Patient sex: M
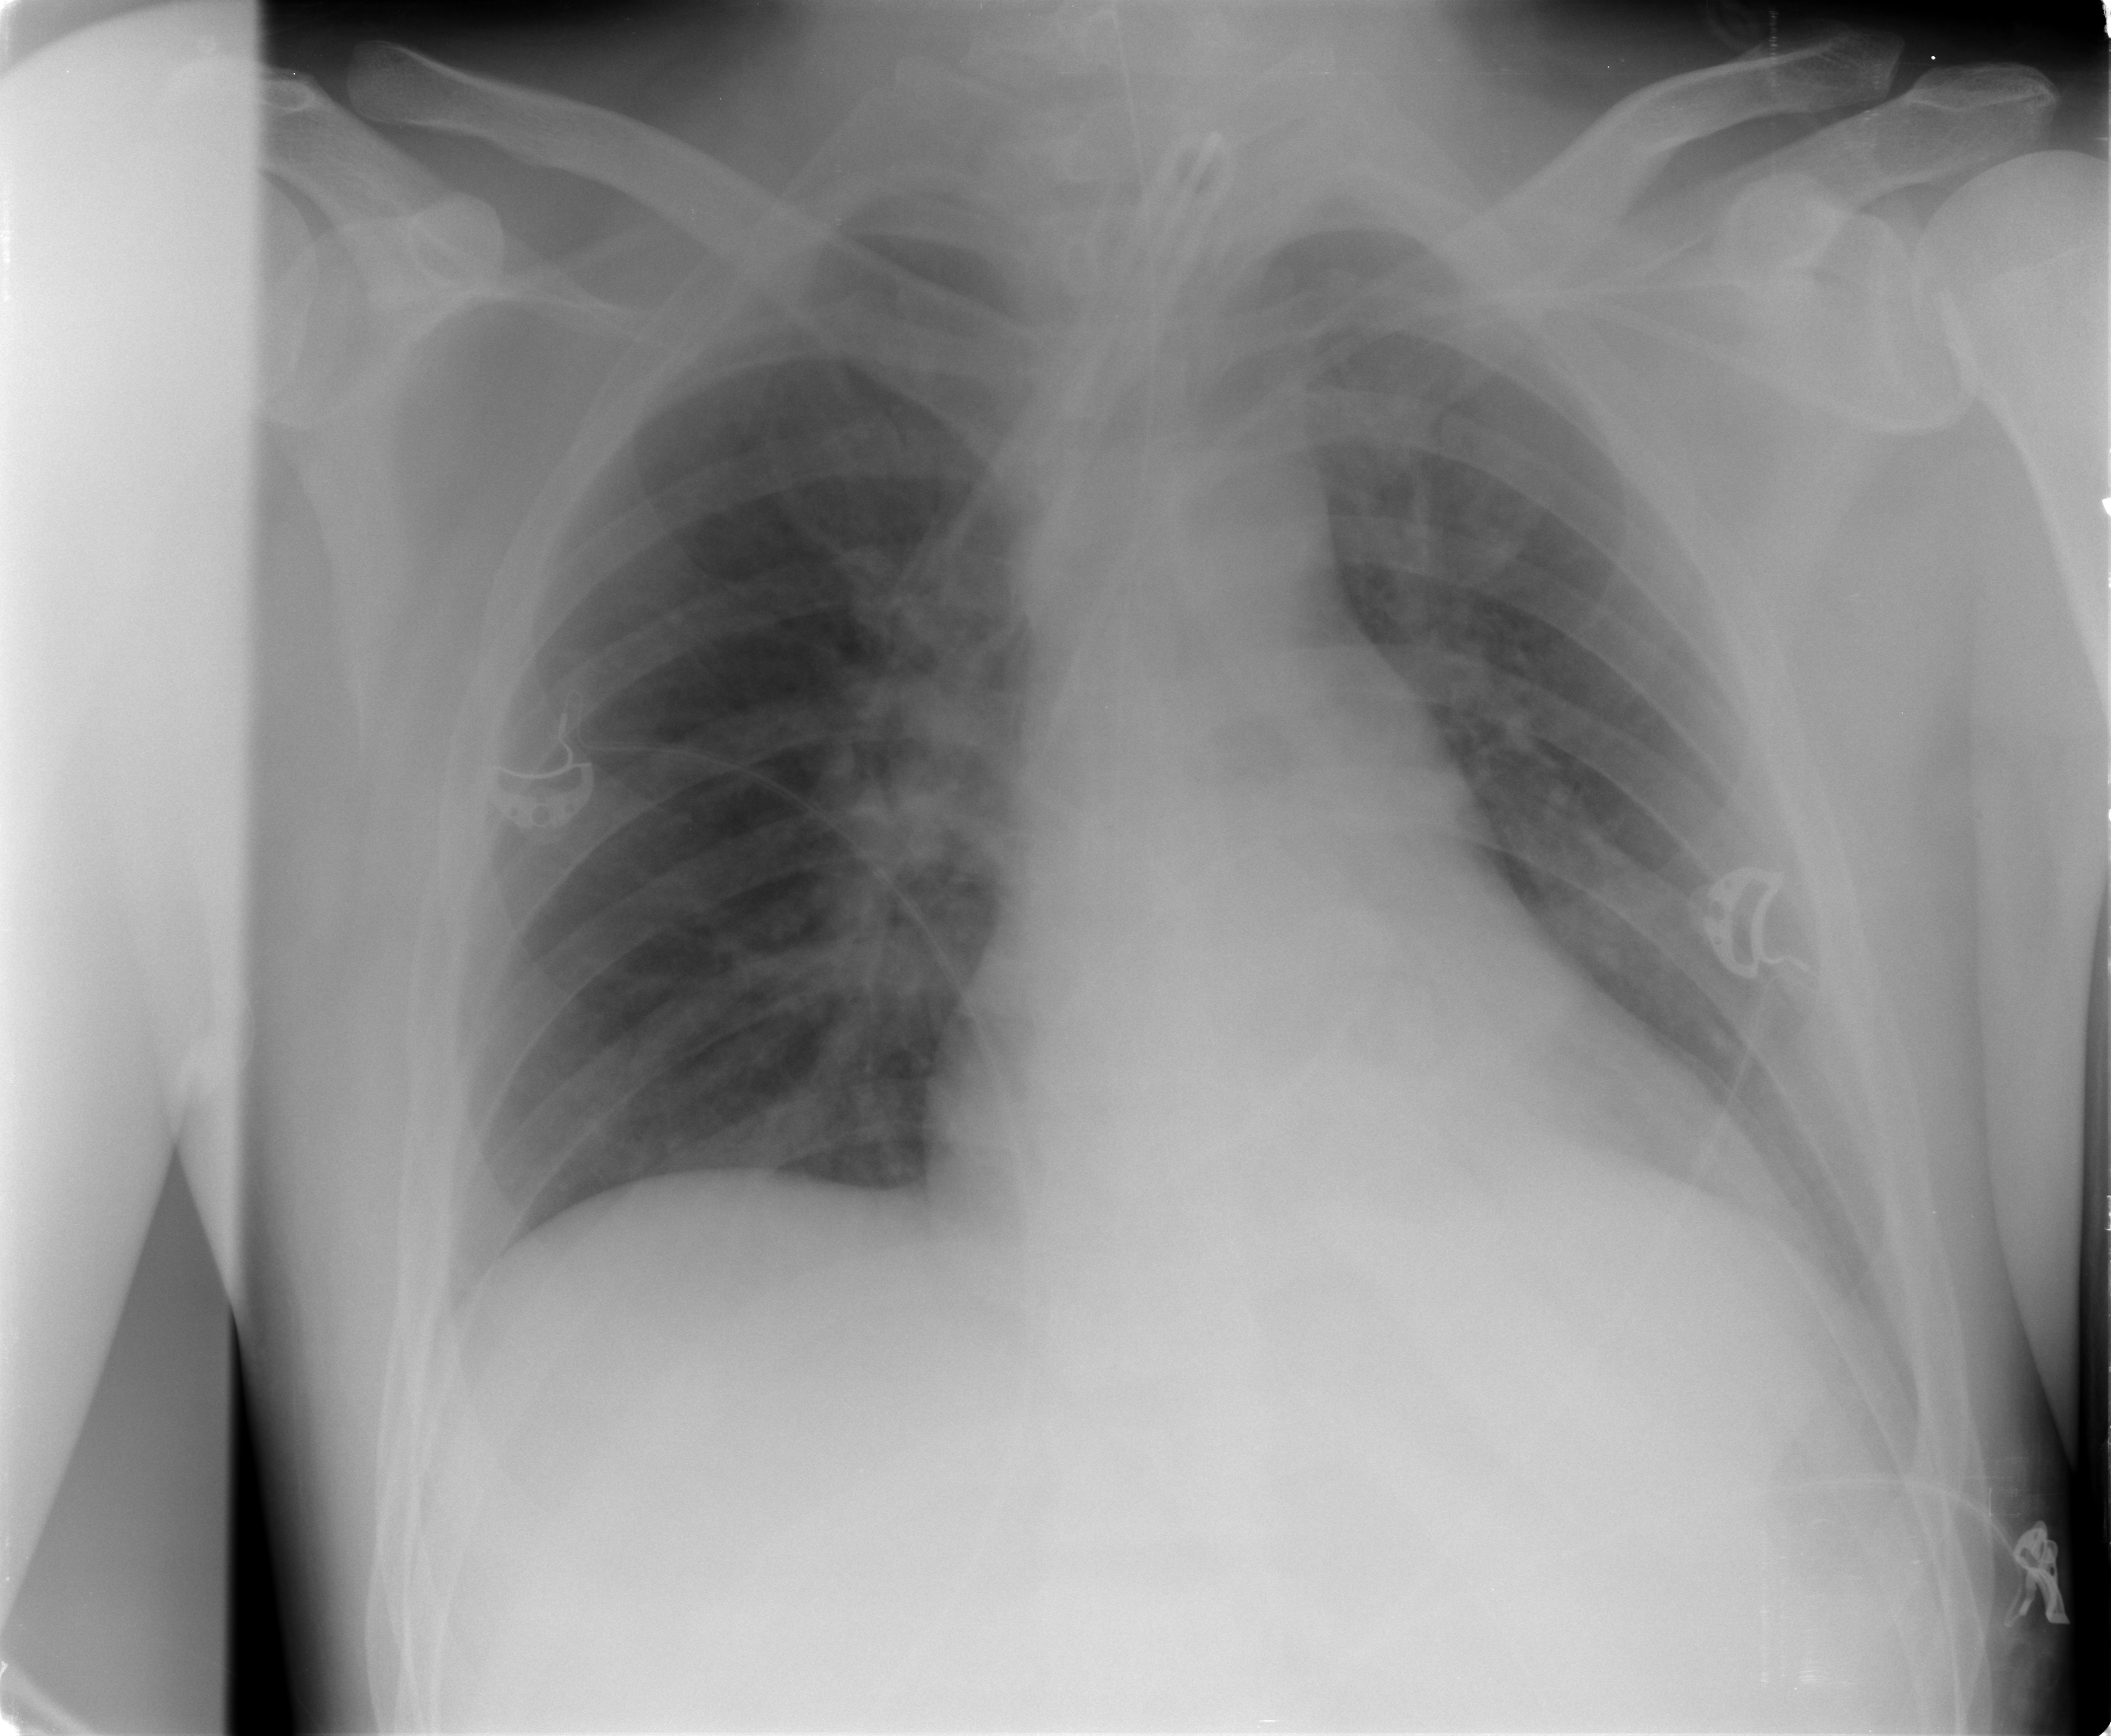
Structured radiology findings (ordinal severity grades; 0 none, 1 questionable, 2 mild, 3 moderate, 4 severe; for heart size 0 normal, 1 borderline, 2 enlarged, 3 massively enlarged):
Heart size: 1
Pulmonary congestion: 0
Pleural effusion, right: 0
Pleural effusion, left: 0
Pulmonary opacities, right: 1
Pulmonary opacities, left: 0
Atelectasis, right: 0
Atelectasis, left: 0